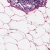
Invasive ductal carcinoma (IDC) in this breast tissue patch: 0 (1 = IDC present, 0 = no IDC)